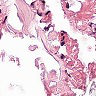
Metastatic tissue present: no